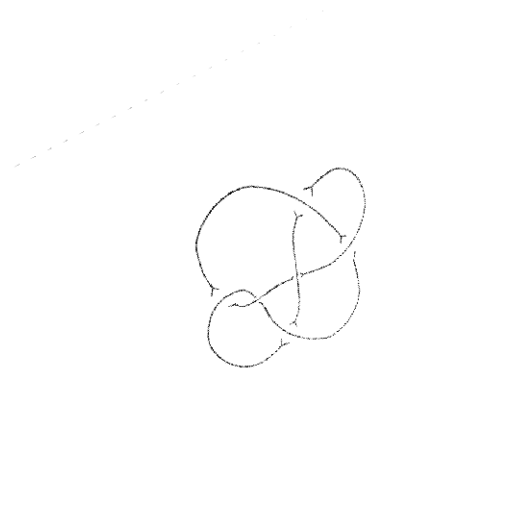
Crossing number: 6